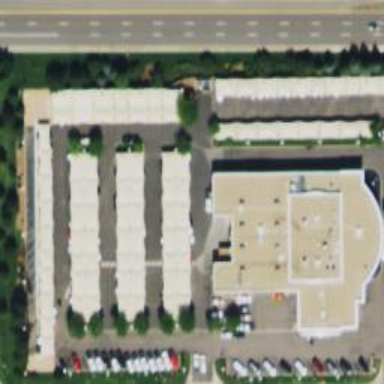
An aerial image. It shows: Retail building that houses car shop.